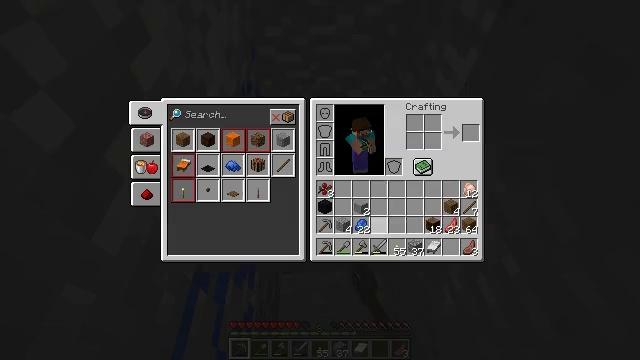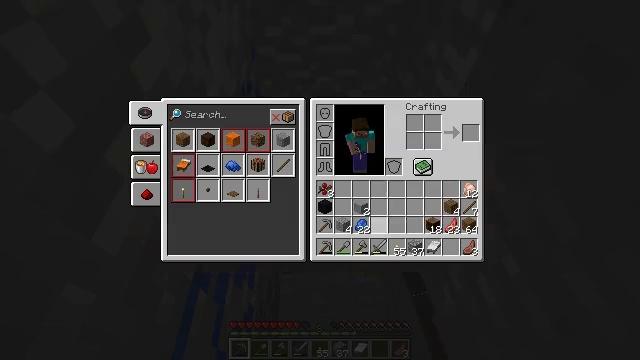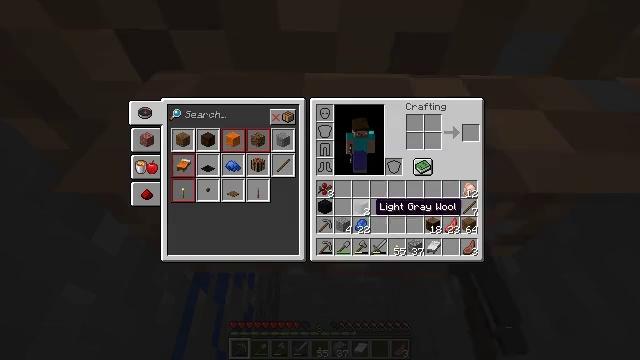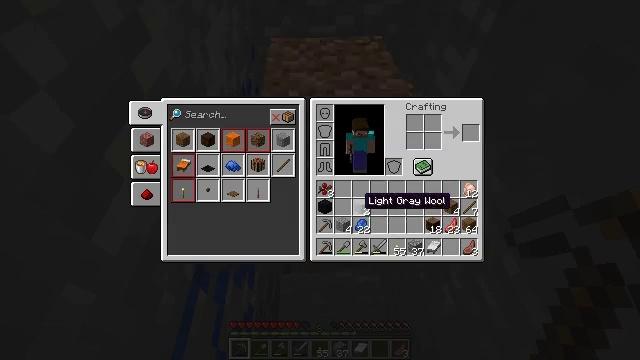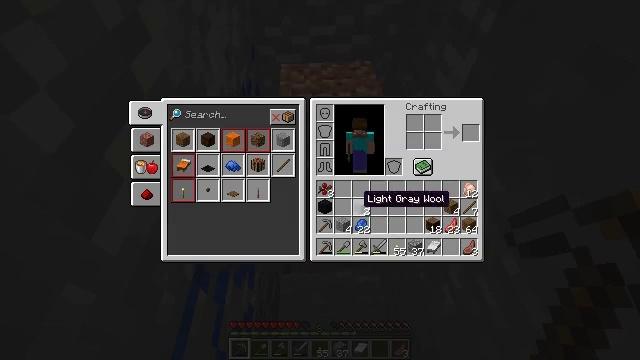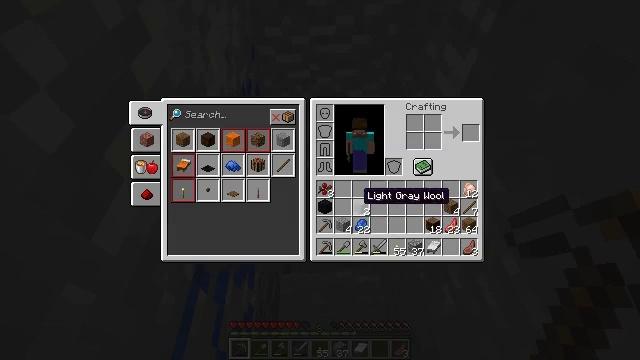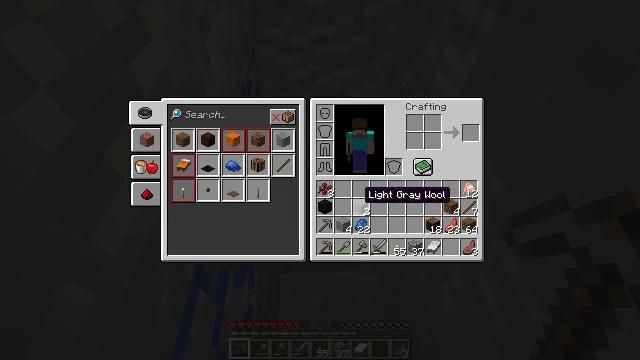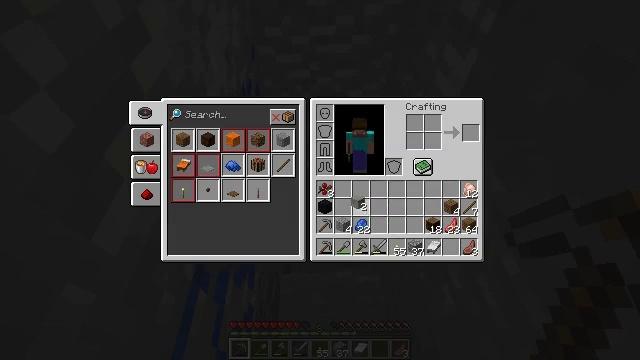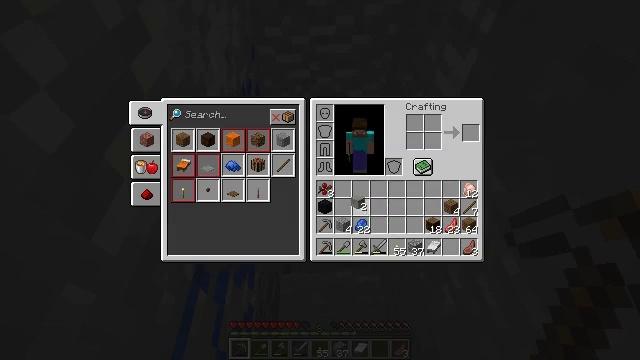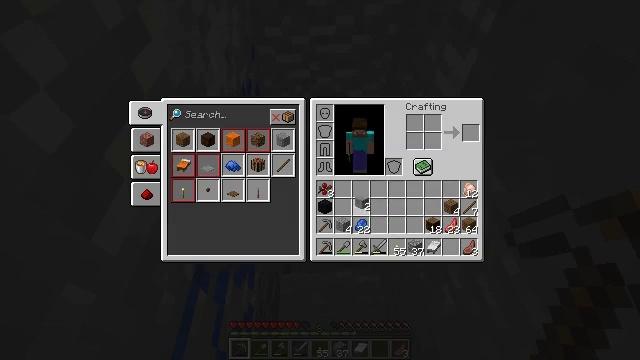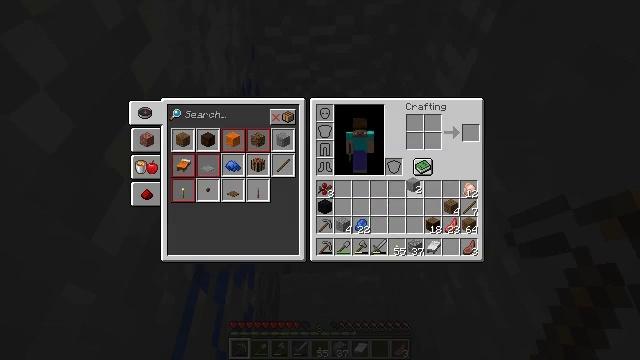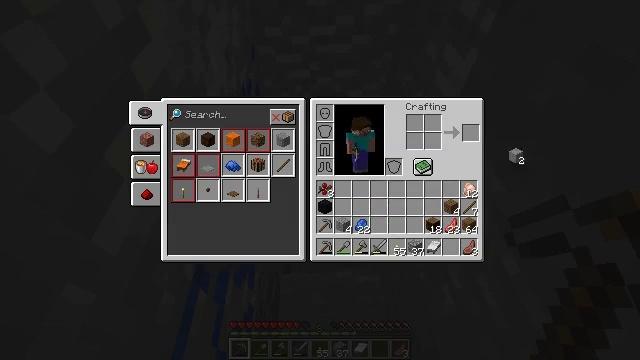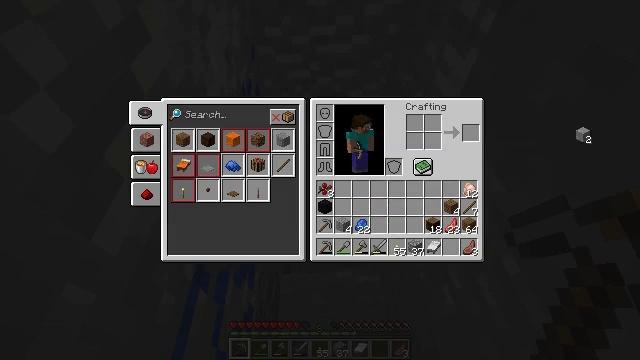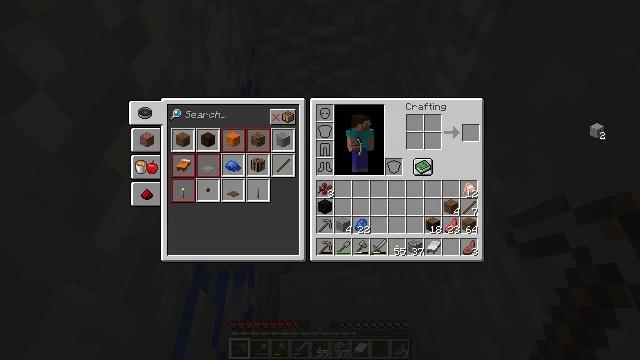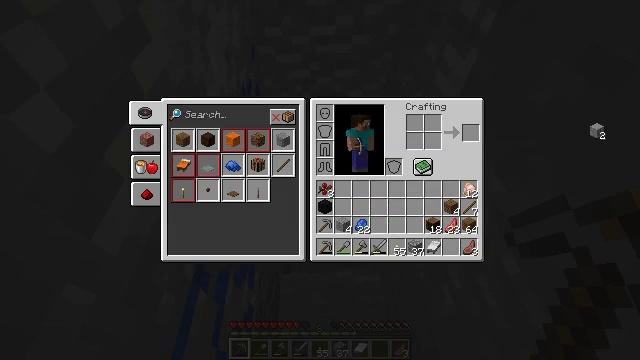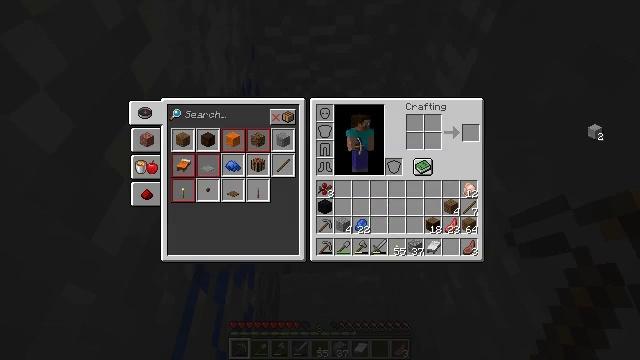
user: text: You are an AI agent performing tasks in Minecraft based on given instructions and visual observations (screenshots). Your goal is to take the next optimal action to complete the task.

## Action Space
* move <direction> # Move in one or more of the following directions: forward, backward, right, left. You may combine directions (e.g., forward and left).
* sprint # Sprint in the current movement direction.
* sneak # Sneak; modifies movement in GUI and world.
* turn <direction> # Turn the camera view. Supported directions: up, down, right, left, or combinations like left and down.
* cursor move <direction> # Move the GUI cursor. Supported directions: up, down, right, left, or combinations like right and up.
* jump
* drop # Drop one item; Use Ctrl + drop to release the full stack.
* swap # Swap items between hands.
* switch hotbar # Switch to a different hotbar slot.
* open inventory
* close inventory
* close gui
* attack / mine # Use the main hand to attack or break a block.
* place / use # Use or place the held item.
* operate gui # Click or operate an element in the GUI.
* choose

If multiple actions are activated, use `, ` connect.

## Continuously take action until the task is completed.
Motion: motion action
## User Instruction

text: Drop a light gray wool block.
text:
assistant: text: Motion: open gui
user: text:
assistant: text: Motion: no_op
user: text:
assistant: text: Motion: cursor move left
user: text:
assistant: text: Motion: no_op
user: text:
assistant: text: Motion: no_op
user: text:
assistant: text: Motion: no_op
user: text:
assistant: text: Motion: operate gui
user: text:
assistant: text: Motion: operate gui
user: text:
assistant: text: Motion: operate gui
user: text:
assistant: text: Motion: cursor move right and up
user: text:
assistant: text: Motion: cursor move right and up
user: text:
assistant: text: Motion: cursor move right and up
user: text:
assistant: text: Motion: cursor move right, operate gui
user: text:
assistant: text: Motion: operate gui
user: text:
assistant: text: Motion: operate gui
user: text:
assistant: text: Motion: cursor move left and down
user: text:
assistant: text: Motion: cursor move left and down
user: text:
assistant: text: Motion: cursor move left and down
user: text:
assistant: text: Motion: cursor move left and down
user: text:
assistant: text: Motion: cursor move left
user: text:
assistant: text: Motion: no_op